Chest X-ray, PA view. Patient: 60 years old, sex M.
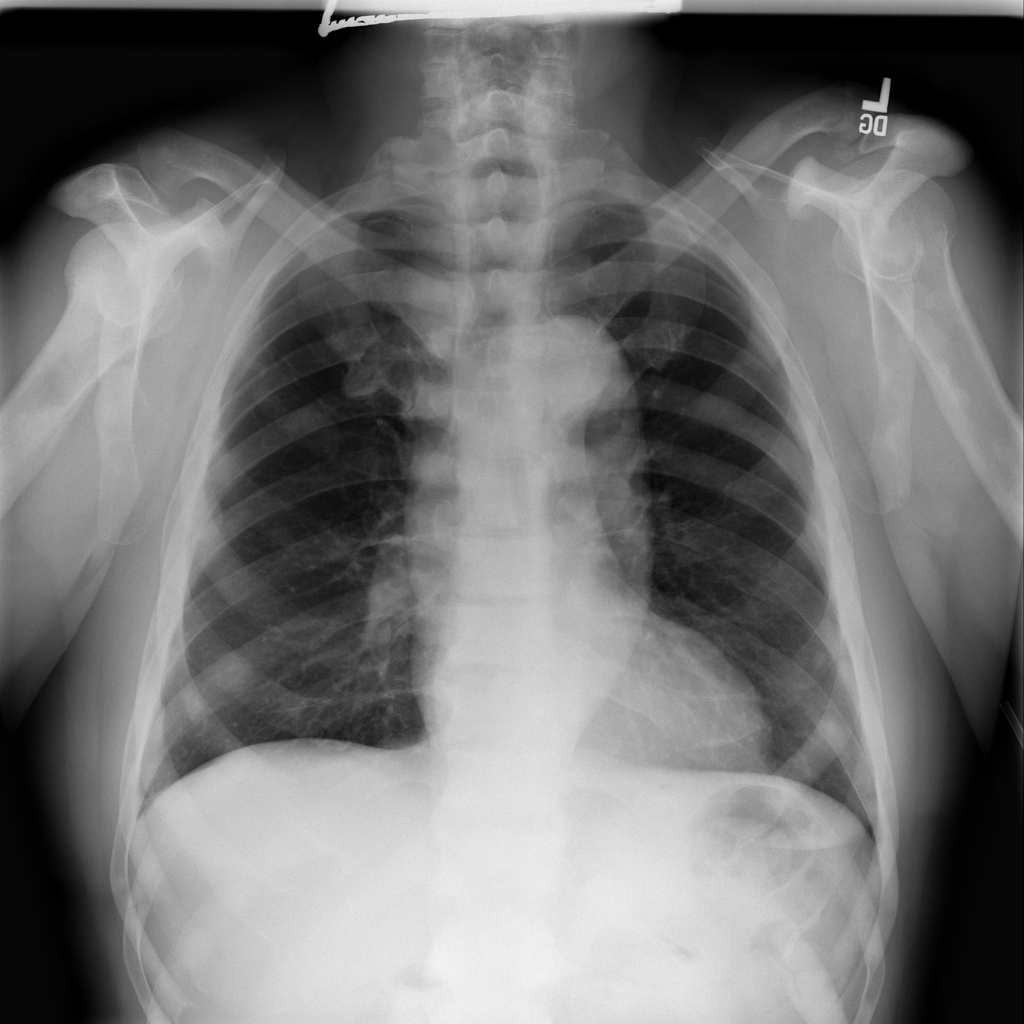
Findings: No Finding